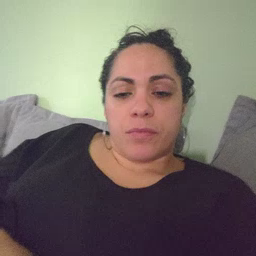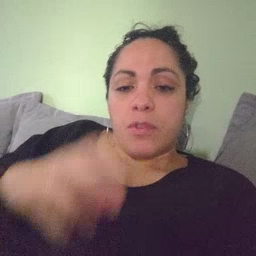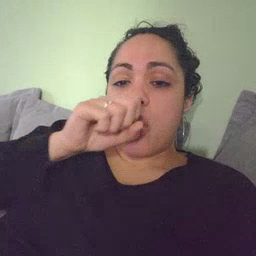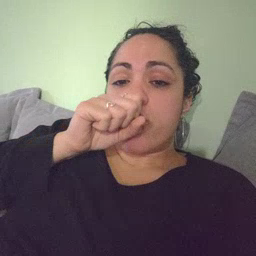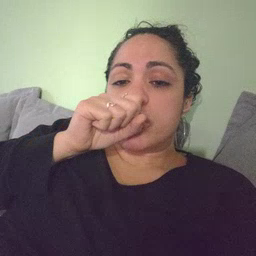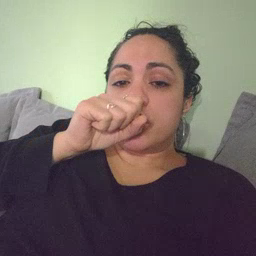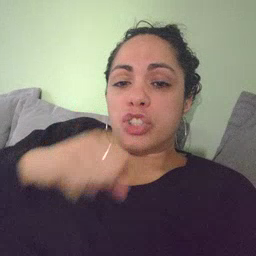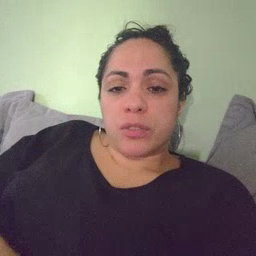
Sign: orange